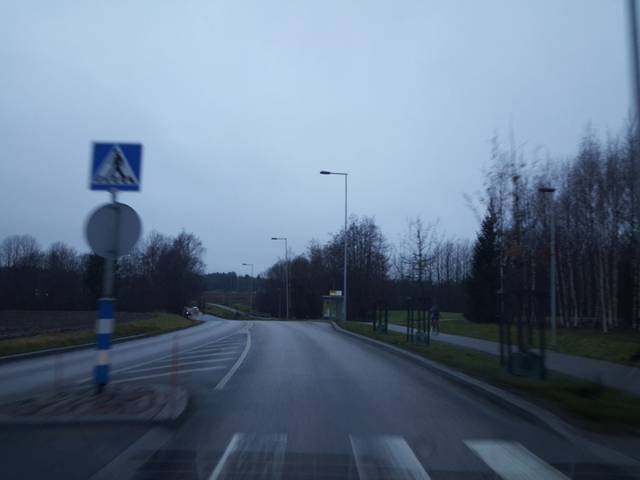
Region: Finland
Coordinates: 60.286, 24.946